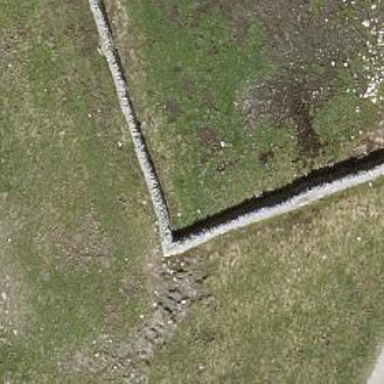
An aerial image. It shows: Wall is shown in the image.